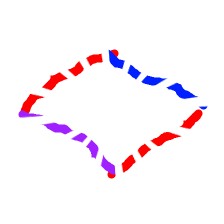
Shape: rhombus